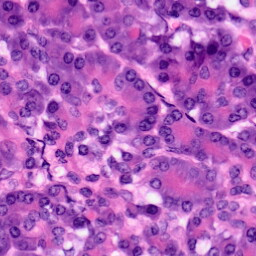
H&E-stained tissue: Pancreatic